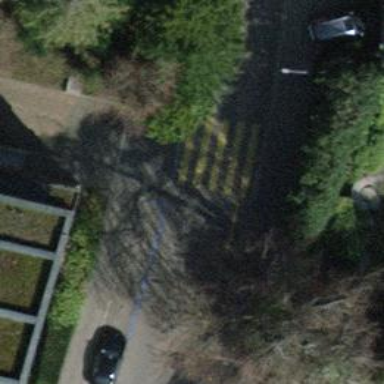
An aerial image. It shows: Uncontrolled zebra crossing on the road.